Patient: sex M, age 30
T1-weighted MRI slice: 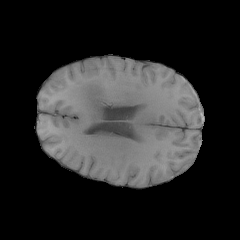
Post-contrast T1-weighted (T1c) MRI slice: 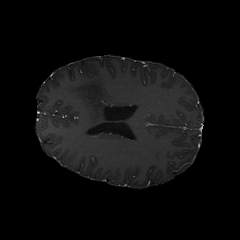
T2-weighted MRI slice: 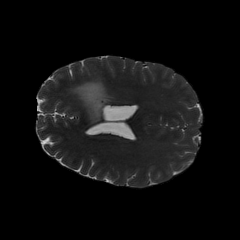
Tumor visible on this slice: yes
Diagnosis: Astrocytoma, IDH-mutant
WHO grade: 3